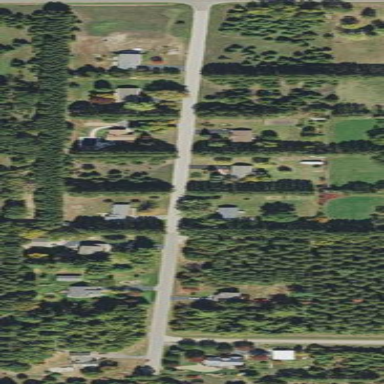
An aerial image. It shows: Residential area in rural setting.